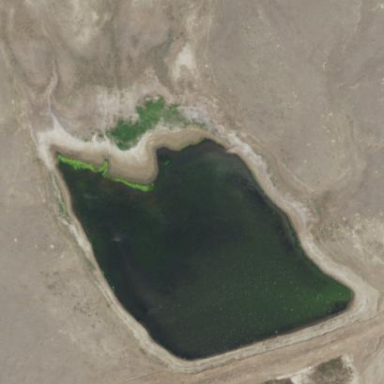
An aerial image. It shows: Reservoir.